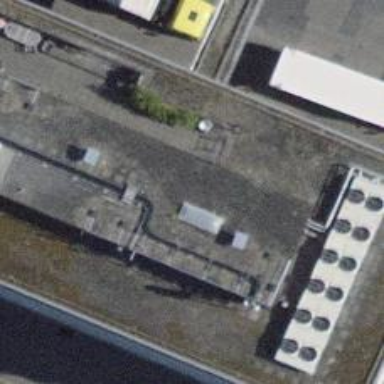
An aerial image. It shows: Office building.